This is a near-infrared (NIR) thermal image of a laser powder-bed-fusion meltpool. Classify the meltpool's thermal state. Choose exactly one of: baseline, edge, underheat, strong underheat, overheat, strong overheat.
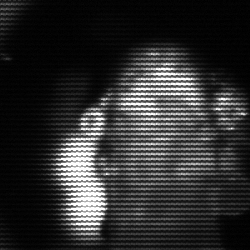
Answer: strong underheat